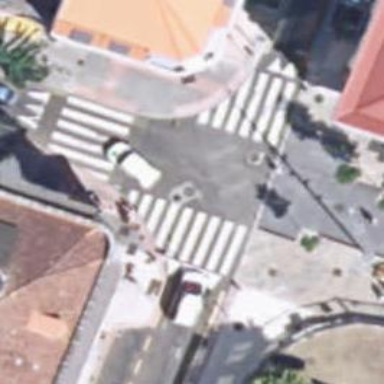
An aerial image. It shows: Marked road crossing.